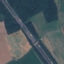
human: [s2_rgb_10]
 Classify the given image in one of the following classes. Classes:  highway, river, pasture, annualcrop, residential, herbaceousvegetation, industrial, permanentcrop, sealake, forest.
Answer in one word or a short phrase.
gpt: Highway